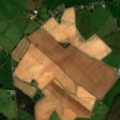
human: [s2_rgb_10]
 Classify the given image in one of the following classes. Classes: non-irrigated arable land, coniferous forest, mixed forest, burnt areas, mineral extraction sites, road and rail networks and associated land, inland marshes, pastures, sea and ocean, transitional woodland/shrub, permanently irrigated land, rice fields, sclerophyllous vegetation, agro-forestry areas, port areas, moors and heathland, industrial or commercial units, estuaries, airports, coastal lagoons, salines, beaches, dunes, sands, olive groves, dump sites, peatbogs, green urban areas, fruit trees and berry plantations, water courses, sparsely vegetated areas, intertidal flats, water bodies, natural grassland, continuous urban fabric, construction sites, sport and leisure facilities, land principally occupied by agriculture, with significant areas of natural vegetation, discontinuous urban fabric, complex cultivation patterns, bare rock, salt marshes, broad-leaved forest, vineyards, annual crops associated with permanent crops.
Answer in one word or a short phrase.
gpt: non-irrigated arable land, pastures, mixed forest